Chest X-ray:
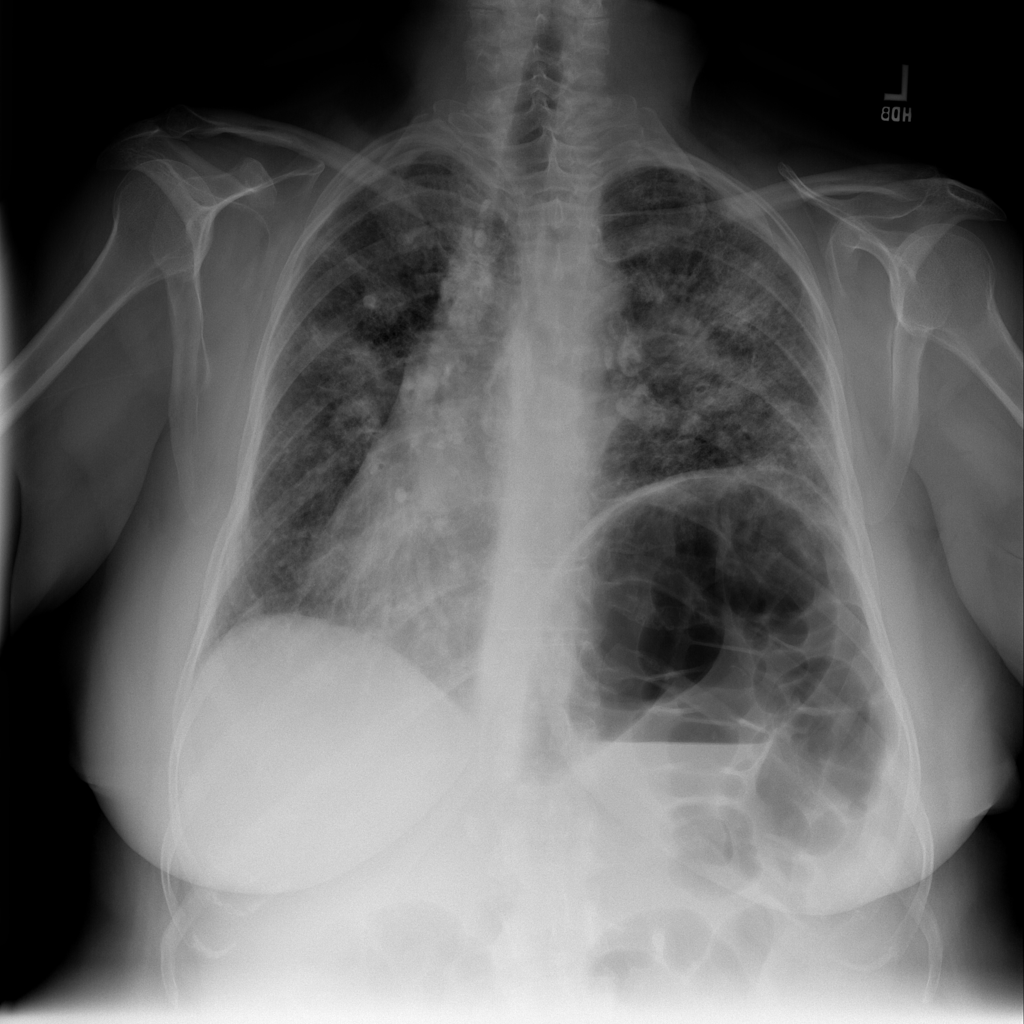
Findings: Fibrosis, Consolidation, Calcification
No abnormal finding: no